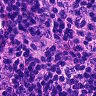
Metastatic tissue present: no